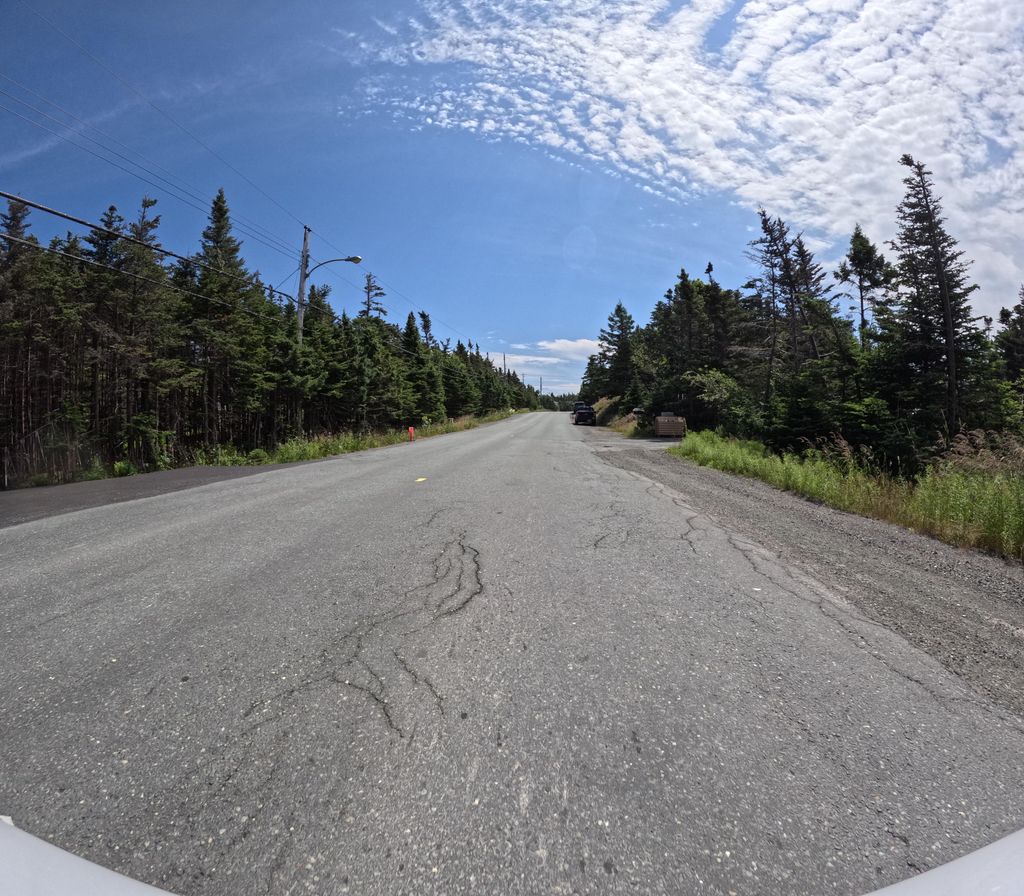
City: st_johns